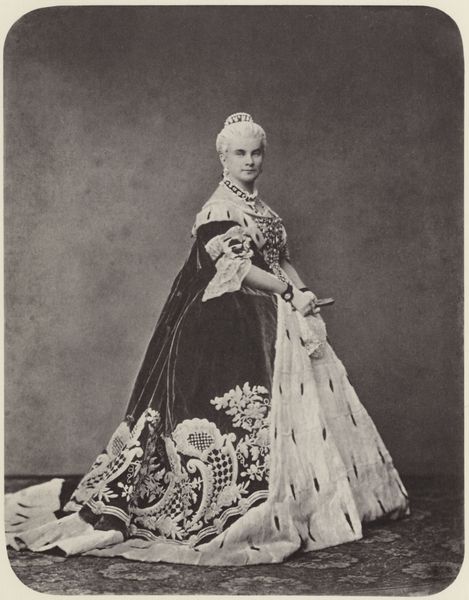
Titel: Königin Marie im Ballkostüm
Künstler: Joseph Albert
Standort: München
Institution: Geheimes Hausarchiv
Schlagwörter: hand, schatten, umhang, weiß, ausschnitt, blumen, busen, frau, frisur, grau, haar, hintergrund, kleid, licht, profil, schmuck, schwarz, blick, dame, fächer, hochformat, muster, ornament, teppich, alt, wand, arm, arme, augen, band, gesicht, hermelin, kragen, mensch, pelz, samt, spitze, ärmel, bildnis, hals, hände, portrait, porträt, boden, bestickt, haare, kostüm, mantel, sitzend, stehend, stickerei, person, borte, diadem, hübsch, krone, perlen, schön, rund, adelige, fell, perücke, schärpe, schleppe, dutt, seitlich, halsband, kette, dick, glanz, ornamente, verzierung, atelier, uhr, robe, teppichboden, halsschmuck, halskette, foto, fotografie, photographie, punkte, haarknoten, stolz, kontur, schwarz weiss, hässlich, nerz, tasche, festlich, photo, ecken, armband, handtasche, voluten, herrscherin, königin, stickereien, fürstin, teuer, porträit, abzug, erinnerung, hermelinmantel, aufnahme, verzierungen, reifrock, kaiserin, purpur, krönungsmantel, kronr, rocaille, pompös, gestellt, katharina, collier, pelzbesatz, klied, photgraphie, krönchen, armbanduhr, visitenkarte, carte de visite, gescmeide, keiserin, schuterl, teppick, halsreif, krönungsornat, staatsporträt, augen#, ganzkörperporträit, hochheit